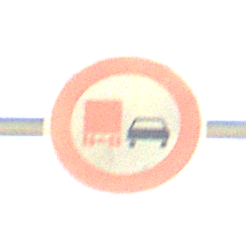
Verkehrszeichen: UeberholverbotKraftfahrzeuge
Umgebung: Outdoor, Nature
Tageszeit: MorningAfternoon
Wetter: PartlyCloudy
Licht: Natural
Jahreszeit: NotSpecified
Kontrast: HighContrast